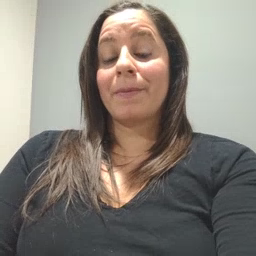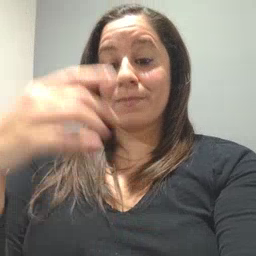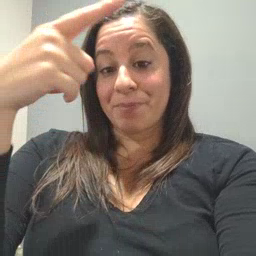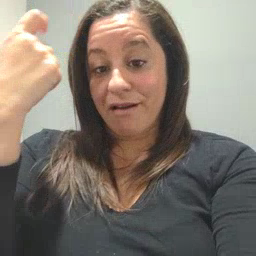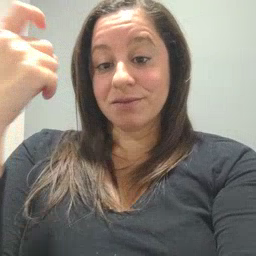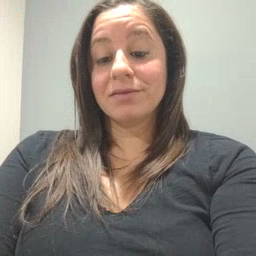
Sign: because